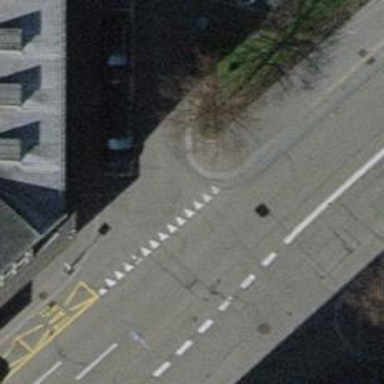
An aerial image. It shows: Kerb serving as barrier.